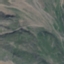
Land use / land cover: HerbaceousVegetation